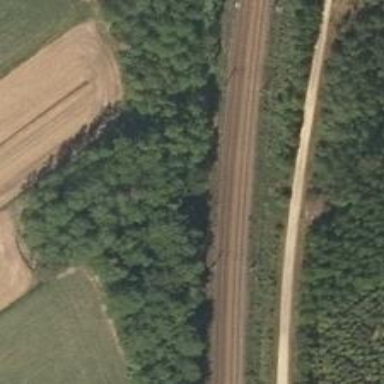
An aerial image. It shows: Railway track with contact lines for electrification.